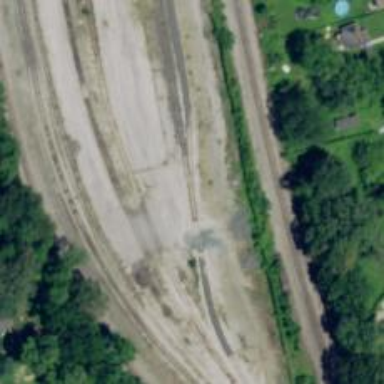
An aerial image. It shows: Railway yard used for servicing trains.